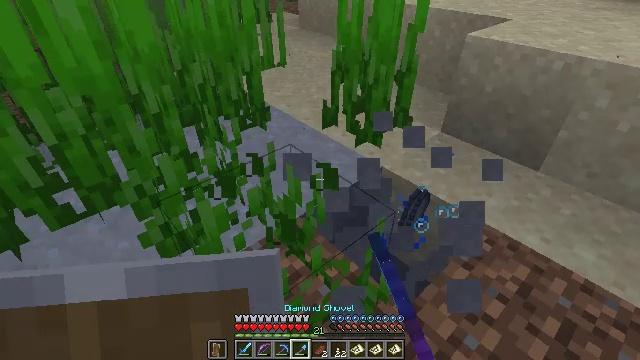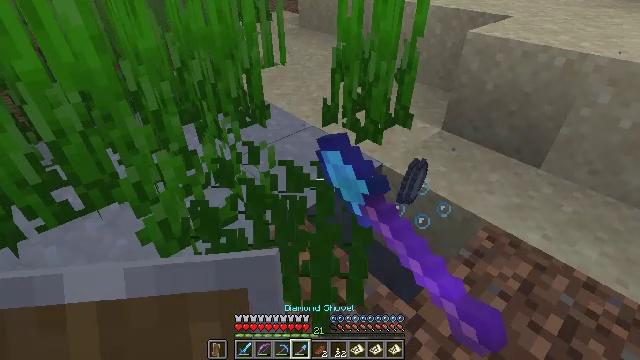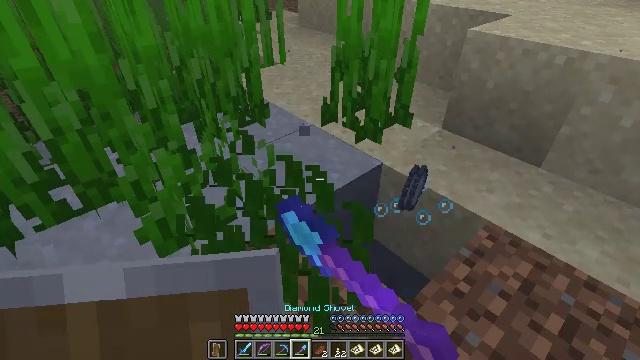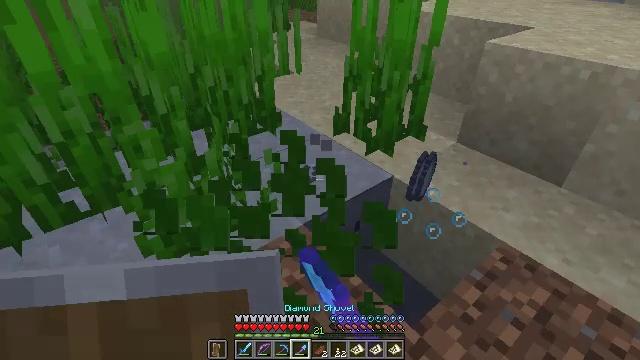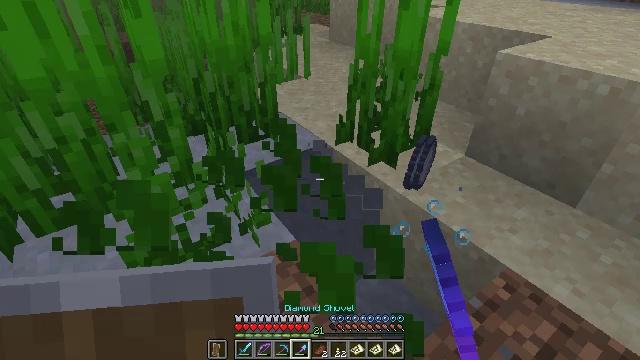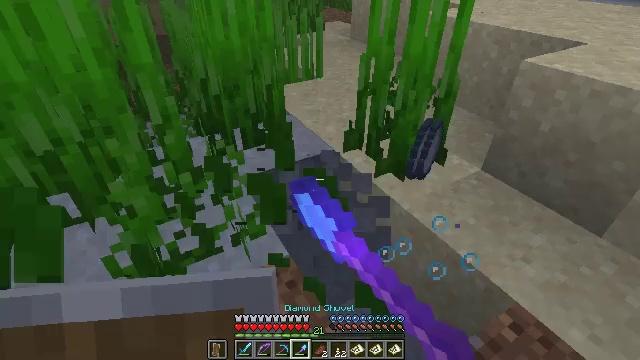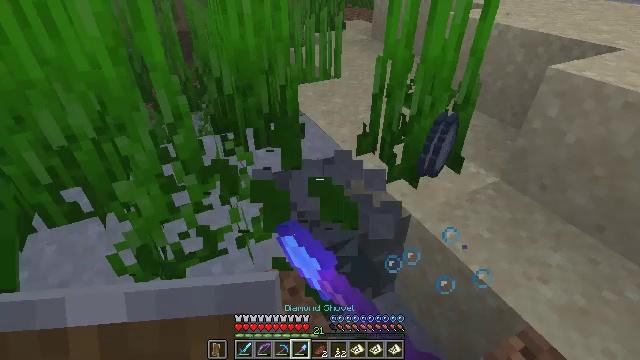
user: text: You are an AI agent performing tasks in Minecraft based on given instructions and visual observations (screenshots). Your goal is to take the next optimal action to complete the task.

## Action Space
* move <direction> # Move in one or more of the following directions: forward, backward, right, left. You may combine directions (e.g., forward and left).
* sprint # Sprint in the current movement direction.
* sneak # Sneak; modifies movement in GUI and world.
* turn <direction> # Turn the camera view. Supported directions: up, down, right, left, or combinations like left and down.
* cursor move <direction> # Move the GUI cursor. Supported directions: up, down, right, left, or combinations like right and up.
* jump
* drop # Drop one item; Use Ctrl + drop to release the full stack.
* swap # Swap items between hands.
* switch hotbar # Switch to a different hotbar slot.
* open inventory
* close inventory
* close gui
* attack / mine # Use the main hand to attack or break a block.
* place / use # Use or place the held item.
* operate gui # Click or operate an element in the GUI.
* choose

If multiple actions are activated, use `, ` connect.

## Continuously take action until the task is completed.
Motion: motion action
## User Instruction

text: Gather seagrass near the seafloor.
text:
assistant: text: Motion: attack / mine
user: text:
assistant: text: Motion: move forward and move right, attack / mine
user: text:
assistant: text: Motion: move forward and move right, turn left and up, attack / mine
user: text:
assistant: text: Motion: move forward and move right, turn left, attack / mine
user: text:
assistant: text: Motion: move forward and move right, turn left, attack / mine
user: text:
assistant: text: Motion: move forward and move right, turn left, attack / mine
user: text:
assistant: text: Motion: attack / mine